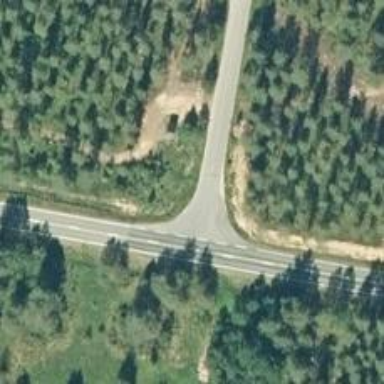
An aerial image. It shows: Road with "give way" sign.